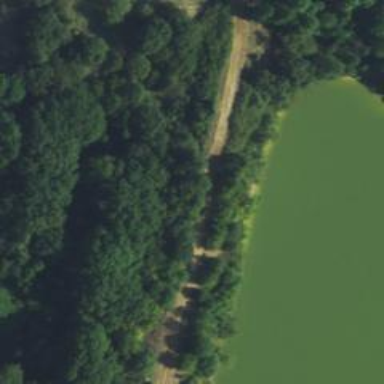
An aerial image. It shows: Reservoir.